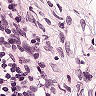
Metastatic tissue present: no